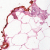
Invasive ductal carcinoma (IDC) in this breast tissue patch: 0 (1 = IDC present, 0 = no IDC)